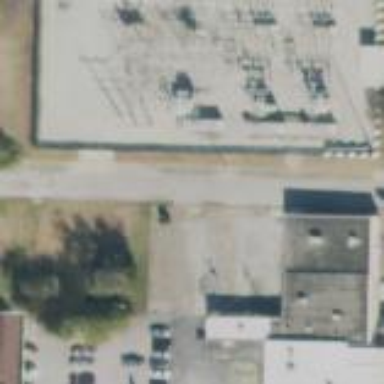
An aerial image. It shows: Outdoor power substation surrounded by wall. The substation operates at the transmission level.